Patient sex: F
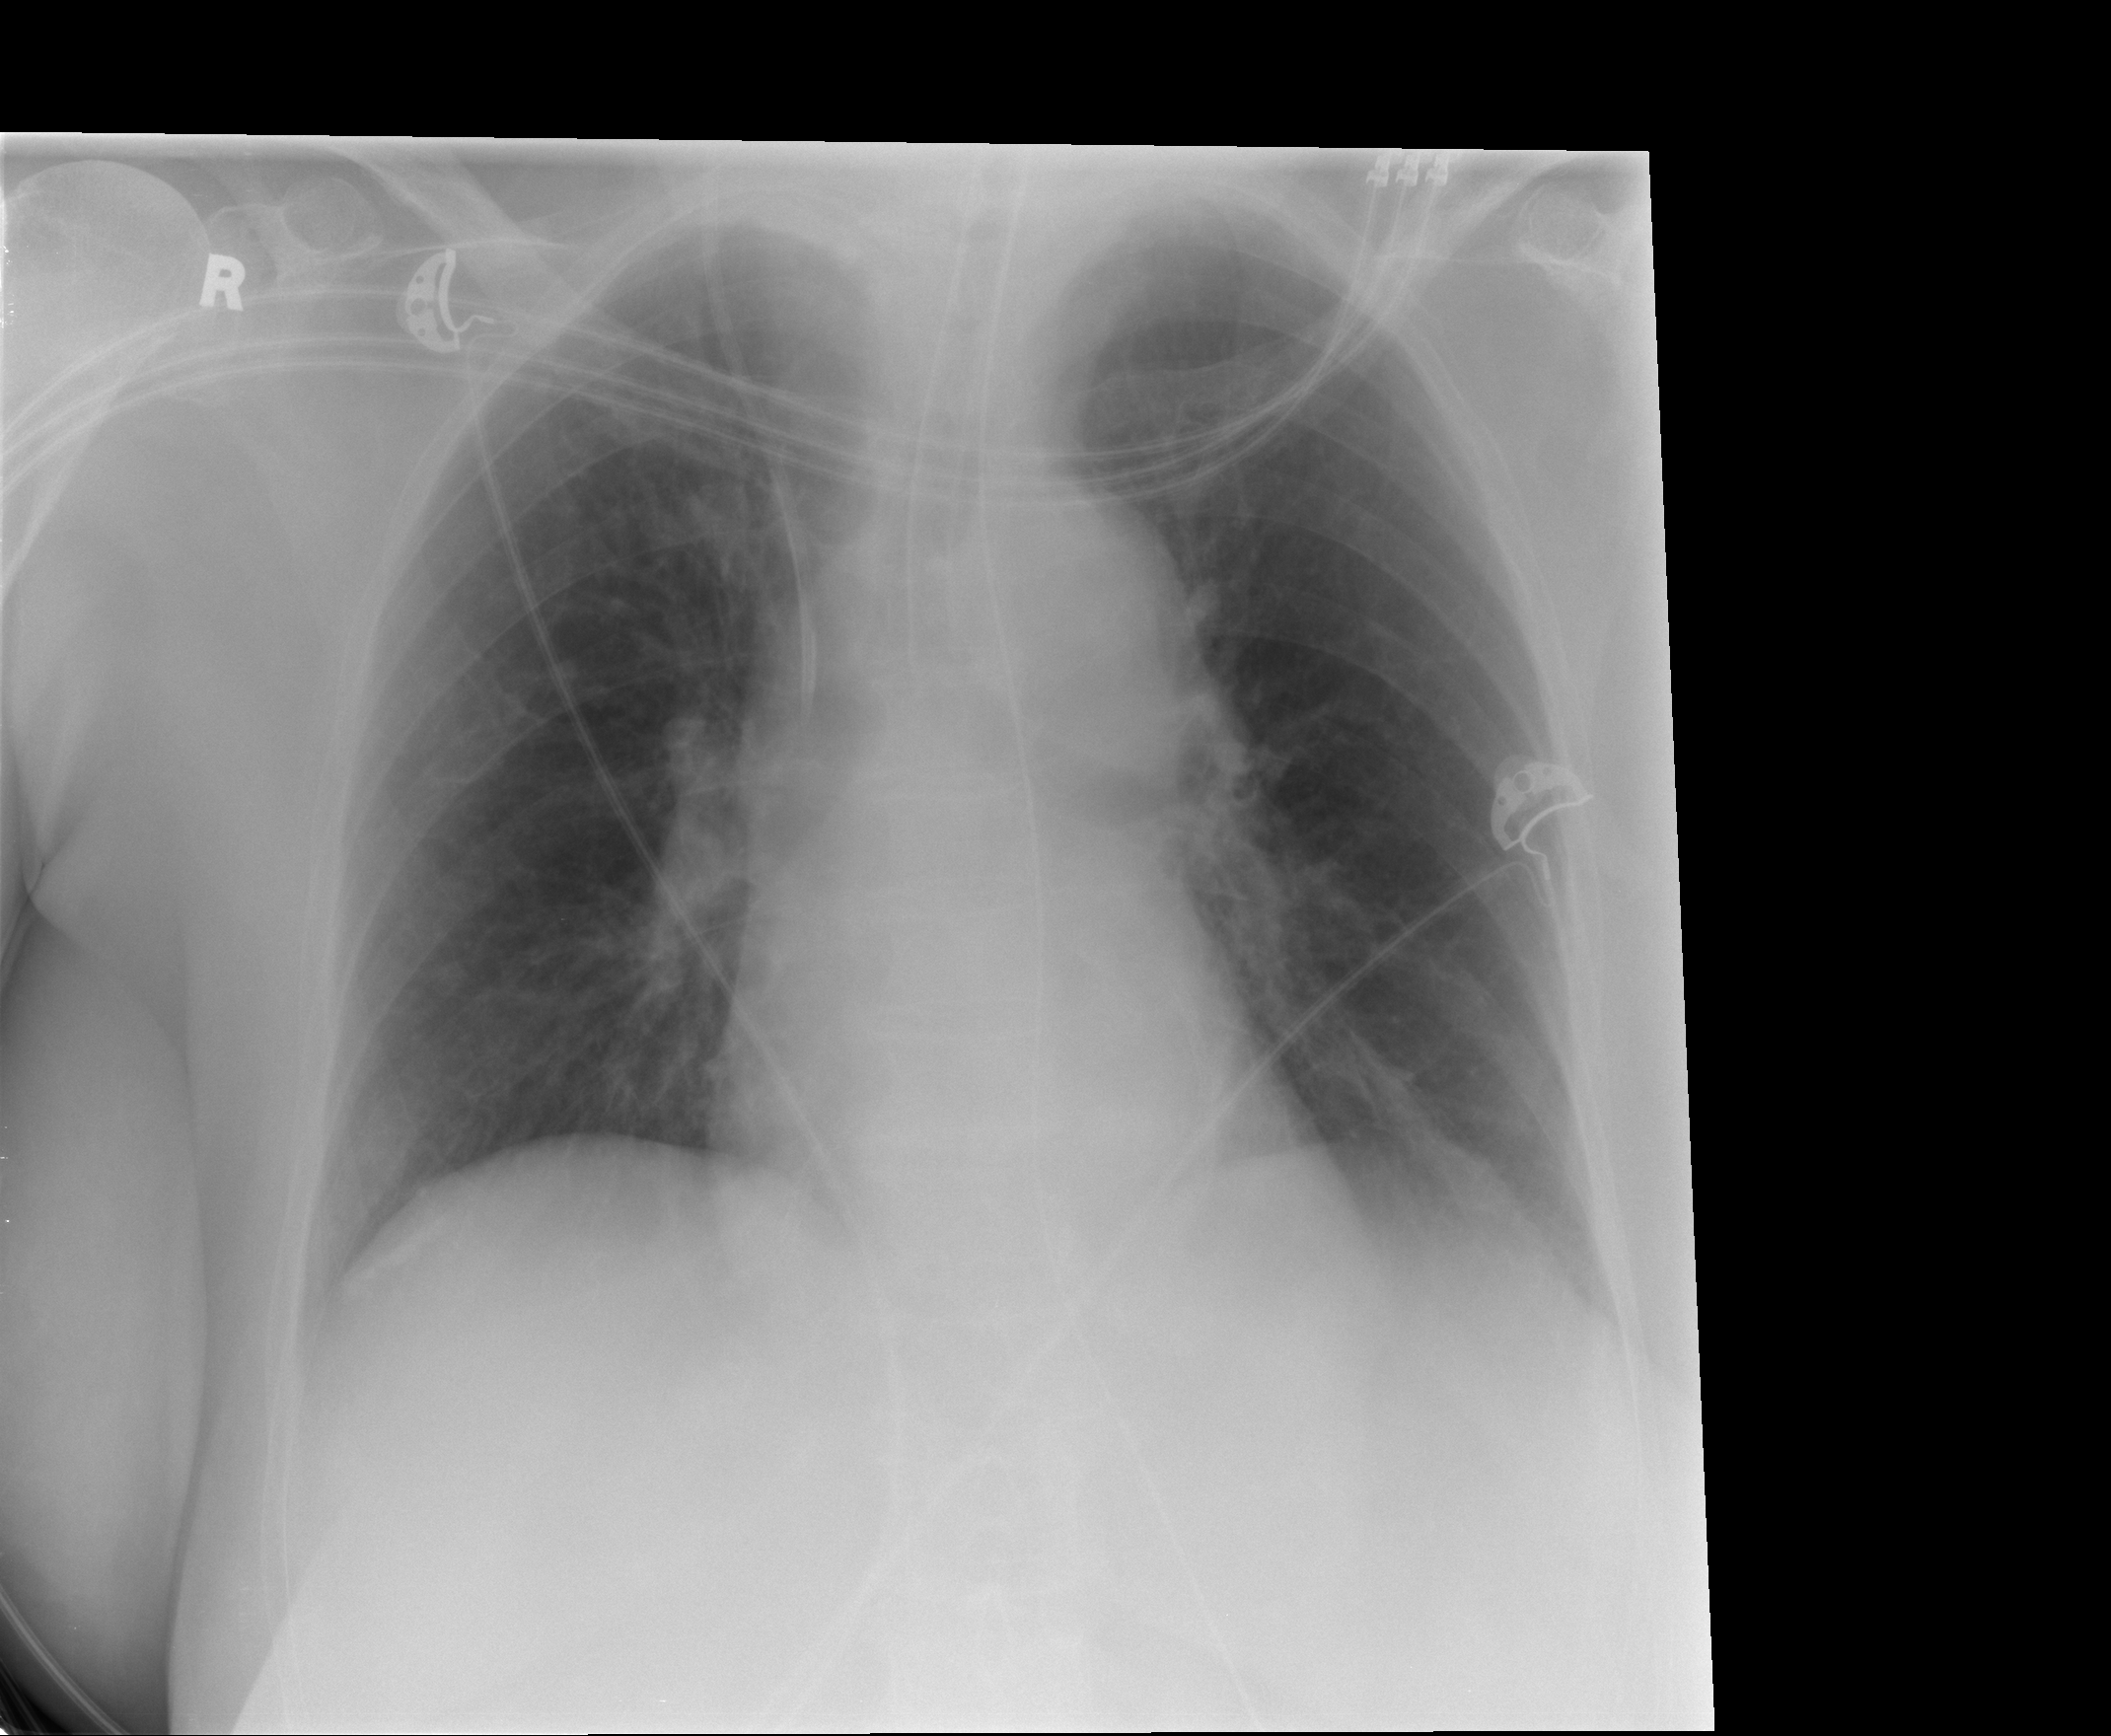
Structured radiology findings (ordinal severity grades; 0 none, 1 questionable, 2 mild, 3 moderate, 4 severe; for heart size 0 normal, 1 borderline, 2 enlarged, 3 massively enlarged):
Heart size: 1
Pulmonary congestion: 1
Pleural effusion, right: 0
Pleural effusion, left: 2
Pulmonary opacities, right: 0
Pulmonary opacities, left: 0
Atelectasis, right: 1
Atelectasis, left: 2